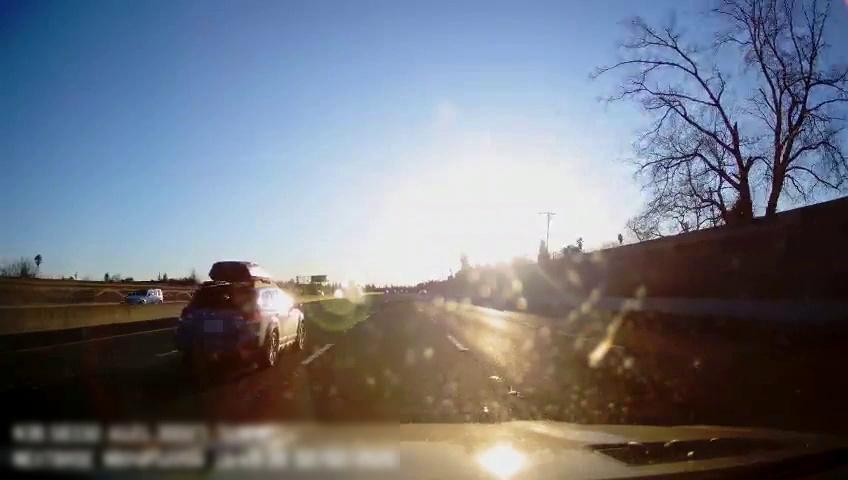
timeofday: Day
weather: Sunny
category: Drivable Space
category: Vehicles | SUV
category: Vehicles | SUV
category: Vehicles | SUV
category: Lanes | Alternate Lane
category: Lanes | Alternate Lane
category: Lanes | Current Lane
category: Lanes | Current Lane
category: Lanes | Alternate Lane